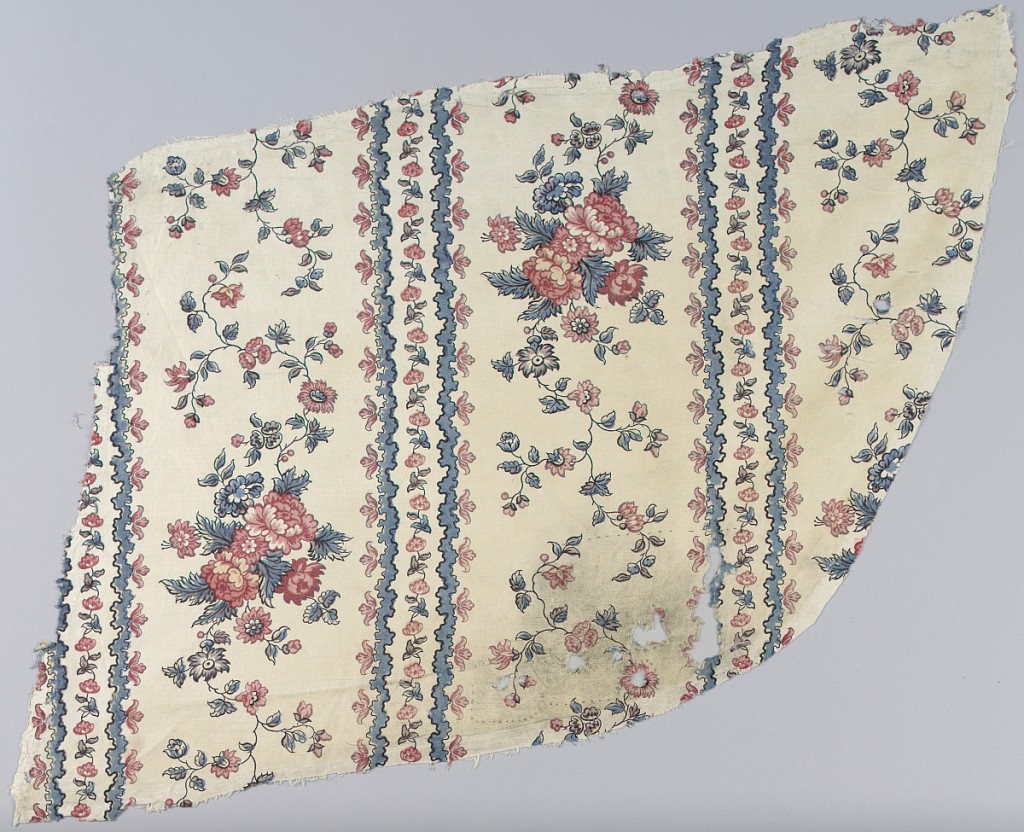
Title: Textile
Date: ca. 1800–30
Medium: cotton Technique: printed by engraved roller on plain weave; glazed
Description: On white ground, in red, sepia, blue with traces of yellow (double-green), two bunches of flowers separated by vertical "pillars" of row of buds and leaves flanked by thin, very wiggly columns.